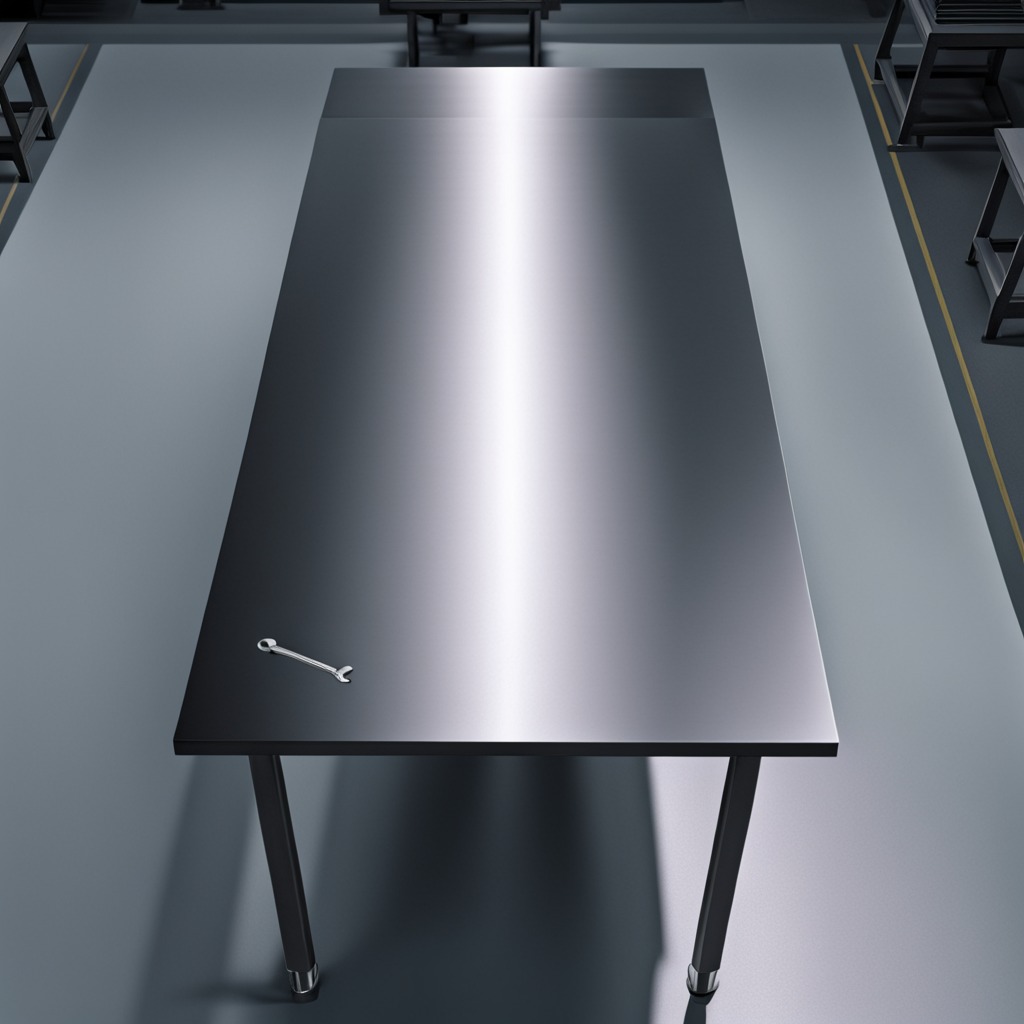
A wrench is lying on a clean empty table in the evening.